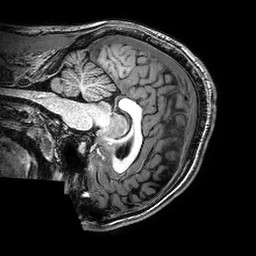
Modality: T1w
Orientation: sagittal
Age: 20
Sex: male
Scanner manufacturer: philips
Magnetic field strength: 3 T
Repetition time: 0.008484 s
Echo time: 0.00394 s